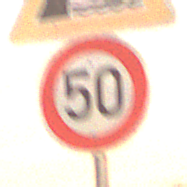
Verkehrszeichen: Geschwindigkeit50
Zusatzzeichen oben: Ufer
Umgebung: Outdoor, Nature
Tageszeit: SunriseSunset
Wetter: PartlyCloudy
Licht: Natural
Jahreszeit: NotSpecified
Kontrast: LowContrast